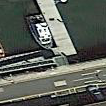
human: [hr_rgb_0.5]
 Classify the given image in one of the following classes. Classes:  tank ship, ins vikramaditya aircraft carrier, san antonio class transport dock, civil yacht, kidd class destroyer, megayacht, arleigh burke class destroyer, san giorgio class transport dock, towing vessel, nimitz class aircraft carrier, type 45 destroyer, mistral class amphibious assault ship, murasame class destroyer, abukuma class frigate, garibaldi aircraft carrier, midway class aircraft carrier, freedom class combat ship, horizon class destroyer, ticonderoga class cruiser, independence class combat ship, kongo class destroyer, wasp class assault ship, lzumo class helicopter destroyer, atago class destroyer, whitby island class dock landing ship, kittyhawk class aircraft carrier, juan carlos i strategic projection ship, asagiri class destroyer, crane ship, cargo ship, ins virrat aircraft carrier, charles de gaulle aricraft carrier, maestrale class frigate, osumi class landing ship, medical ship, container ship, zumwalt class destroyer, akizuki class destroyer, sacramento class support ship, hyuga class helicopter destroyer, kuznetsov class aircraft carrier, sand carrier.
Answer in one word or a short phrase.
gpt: Civil yacht